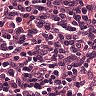
Metastatic tissue present: no